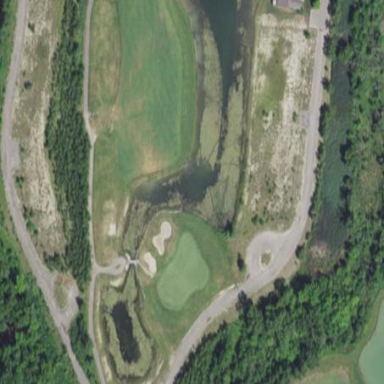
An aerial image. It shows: Rough area on grassy golf course.